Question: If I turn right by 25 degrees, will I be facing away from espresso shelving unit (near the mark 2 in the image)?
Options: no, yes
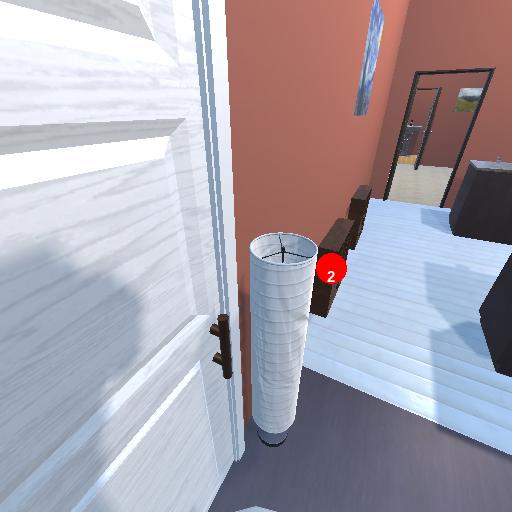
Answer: no